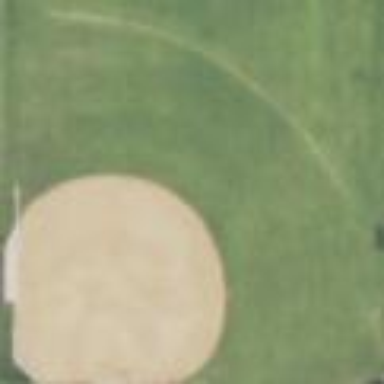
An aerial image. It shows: Baseball pitch for leisure and sports activities.